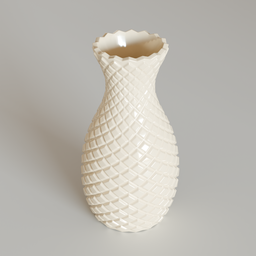
Label: decoration